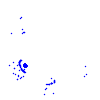
Particle: kaon